Pattern: PartsCollage
Description: Randomly collage different parts of an image.
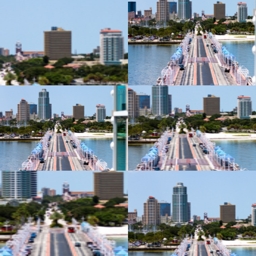
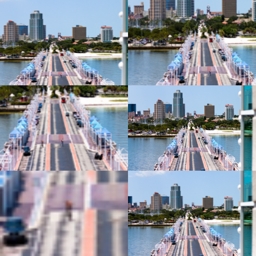
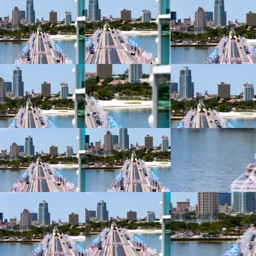
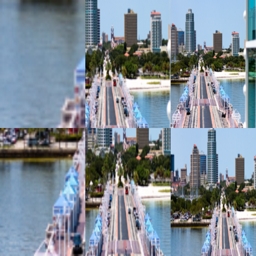